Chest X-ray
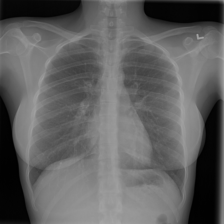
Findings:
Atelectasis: negative
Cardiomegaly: negative
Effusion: negative
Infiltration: positive
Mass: negative
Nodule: negative
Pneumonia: negative
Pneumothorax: negative
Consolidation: negative
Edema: negative
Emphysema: negative
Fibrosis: negative
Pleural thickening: negative
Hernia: negative